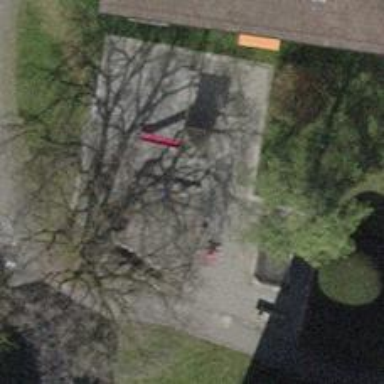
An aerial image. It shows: Brown bench in the vicinity.